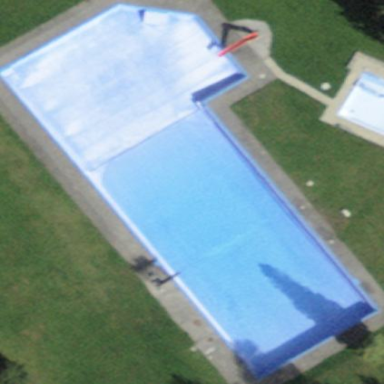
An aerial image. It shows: Outdoor swimming pool in leisure land area.